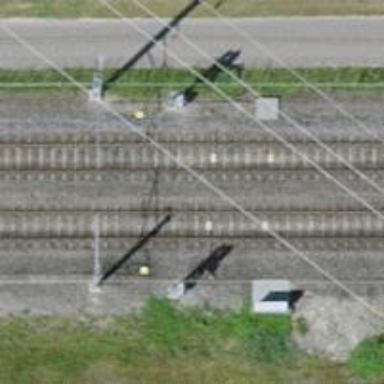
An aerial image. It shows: Single-track electrified railway with contact line.